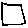
Label: square